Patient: sex M, age 35
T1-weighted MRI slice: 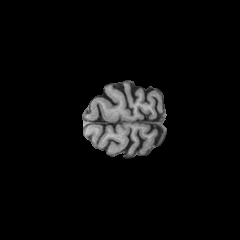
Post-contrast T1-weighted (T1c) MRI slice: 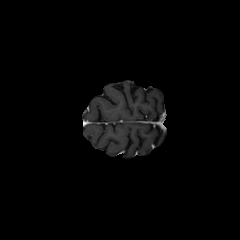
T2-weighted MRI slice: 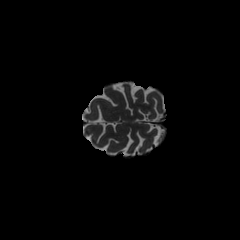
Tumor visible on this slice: no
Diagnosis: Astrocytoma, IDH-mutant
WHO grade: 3